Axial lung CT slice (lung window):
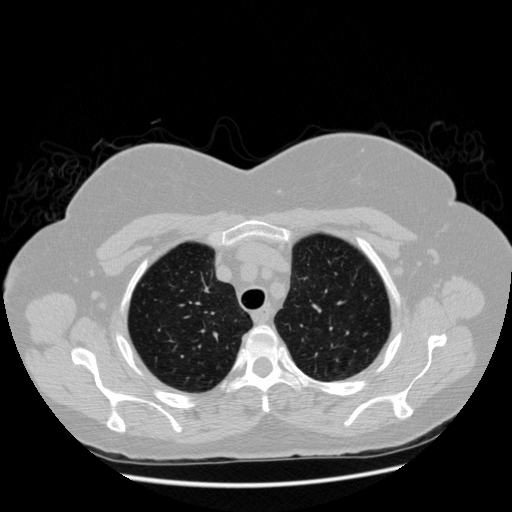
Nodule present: no